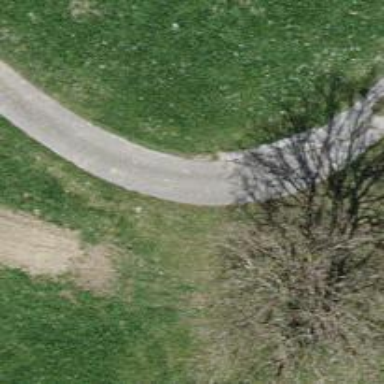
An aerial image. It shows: Well-maintained track road with grade 1 tracktype.